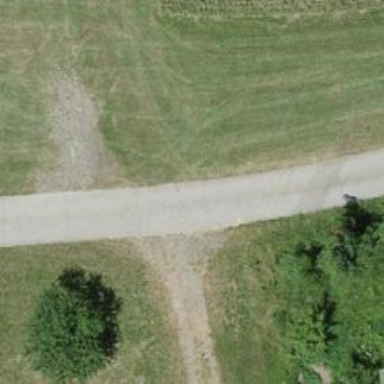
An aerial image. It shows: Concrete service road.